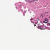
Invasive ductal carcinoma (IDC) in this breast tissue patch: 0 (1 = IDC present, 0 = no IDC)